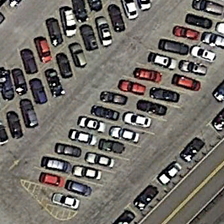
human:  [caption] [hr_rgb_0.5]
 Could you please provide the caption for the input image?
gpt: many cars are in a parking lot .

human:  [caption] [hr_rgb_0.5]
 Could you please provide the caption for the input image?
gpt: many cars are in a parking lot .

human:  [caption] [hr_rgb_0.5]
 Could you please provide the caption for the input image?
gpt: many cars are in a parking lot .

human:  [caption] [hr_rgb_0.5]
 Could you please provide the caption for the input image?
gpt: many cars are in a parking lot .

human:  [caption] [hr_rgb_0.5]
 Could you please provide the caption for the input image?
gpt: many cars are in a parking lot .